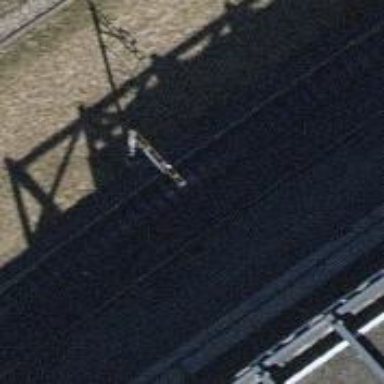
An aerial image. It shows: Catenary mast for power lines.